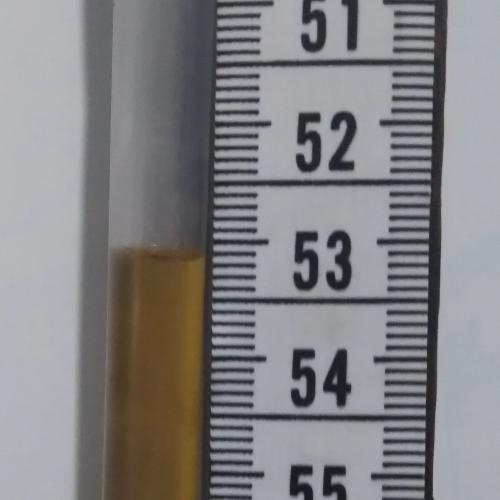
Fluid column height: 53.1 cm